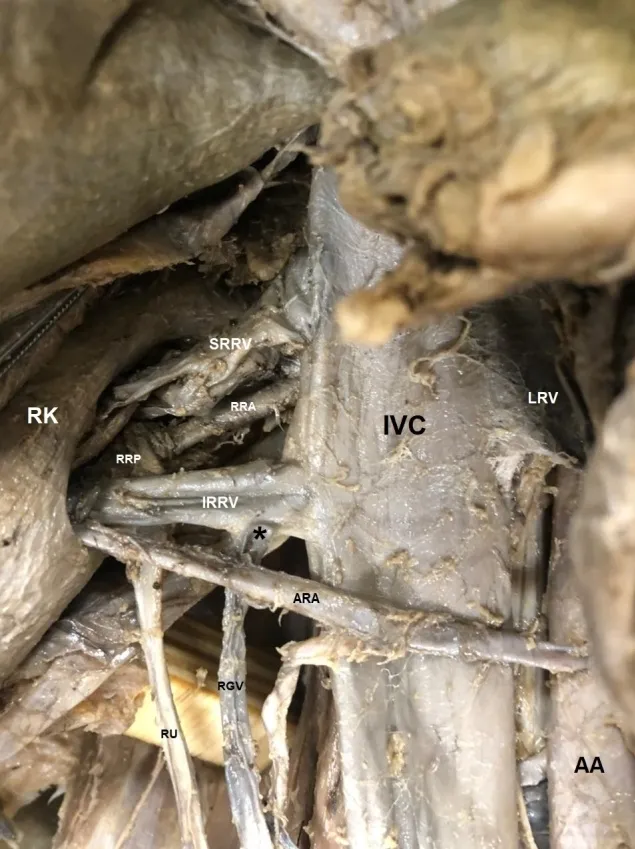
Anterior view of the right kidney and its blood vessels from Case 1. RK = Right kidney; IVC = Inferior vena cava; AA = abdominal aorta; LRV = Left renal vein; SRRV = Superior right renal vein (duplication); IRRV = Inferior right renal vein (duplication); RRA = Right renal artery; ARA = Accessory renal artery; RRP = Right renal pelvis; RU = Right ureter; RGV = Right gonadal vein; (*) point where the right gonadal vein empties into the inferior right renal vein.
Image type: radiology (ct)